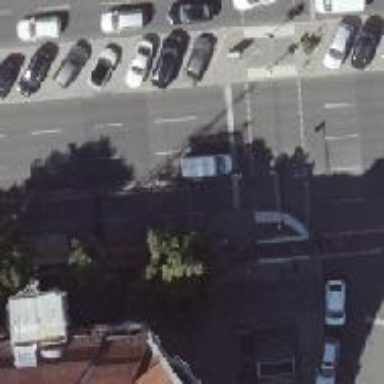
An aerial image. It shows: Primary highway with asphalt surface. There is right lane designated for parking.